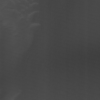
Label: not_dusty